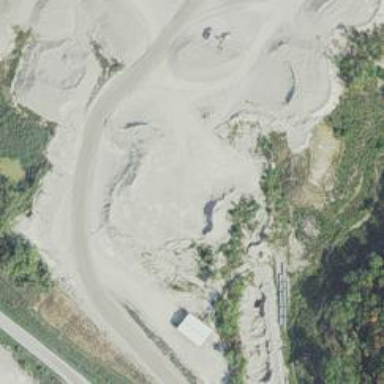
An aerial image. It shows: Quarry area.